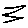
Label: zigzag